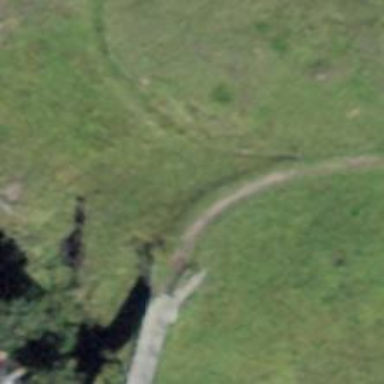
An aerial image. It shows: Path crossing bridge with excellent trail visibility.